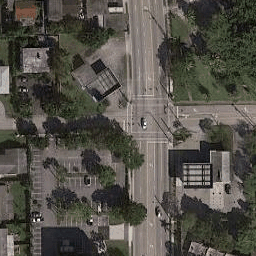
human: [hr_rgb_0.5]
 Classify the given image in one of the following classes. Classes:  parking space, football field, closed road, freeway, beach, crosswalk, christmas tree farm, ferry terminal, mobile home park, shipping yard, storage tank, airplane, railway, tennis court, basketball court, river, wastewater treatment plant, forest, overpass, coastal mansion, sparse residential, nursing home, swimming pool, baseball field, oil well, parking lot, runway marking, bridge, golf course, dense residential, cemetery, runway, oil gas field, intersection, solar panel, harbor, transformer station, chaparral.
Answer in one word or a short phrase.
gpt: intersection